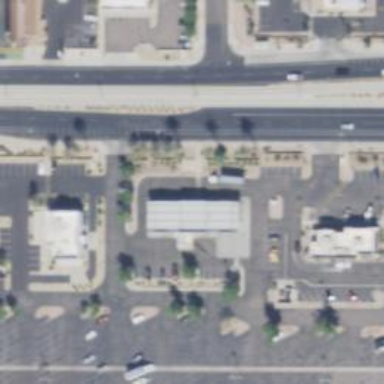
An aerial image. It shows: Convenience shop.